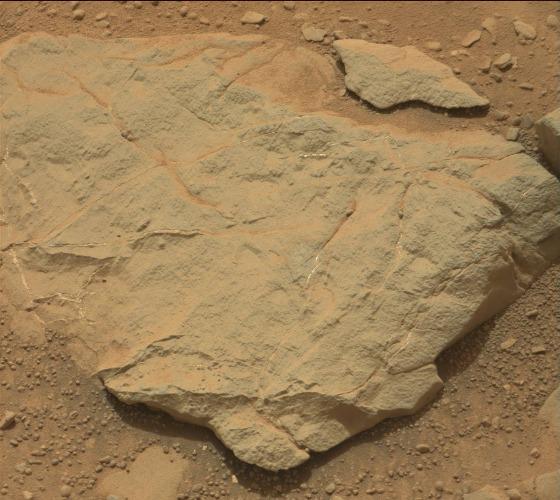
Terrain classes present: Bedrock, Gravel / Sand / Soil, Rock, Shadow